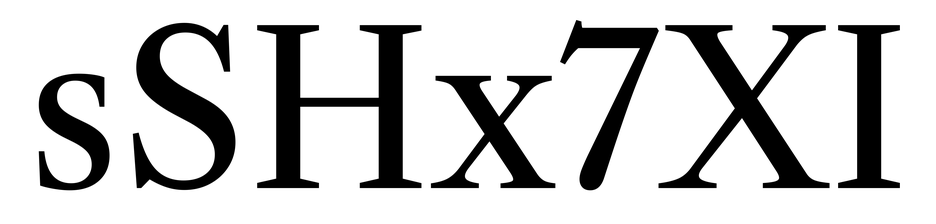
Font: LibreCaslonText_Regular